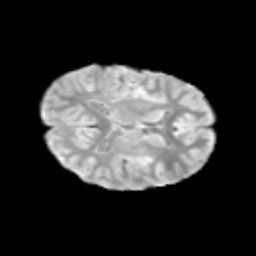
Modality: T2w
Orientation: axial
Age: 11
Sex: male
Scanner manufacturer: siemens
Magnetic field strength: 3 T
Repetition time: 3.8 s
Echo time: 0.07 s